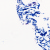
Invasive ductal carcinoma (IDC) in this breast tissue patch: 0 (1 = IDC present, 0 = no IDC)